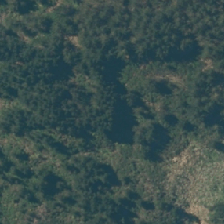
Land cover: high_producing_grassland